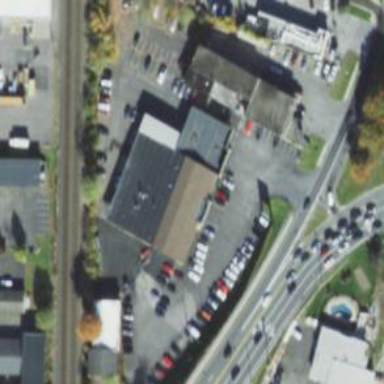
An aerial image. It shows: Car rental facility.